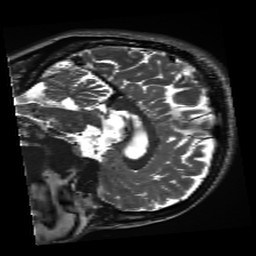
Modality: inplaneT2
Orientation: sagittal
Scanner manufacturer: siemens
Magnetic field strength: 3 T
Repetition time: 11 s
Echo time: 0.059 s